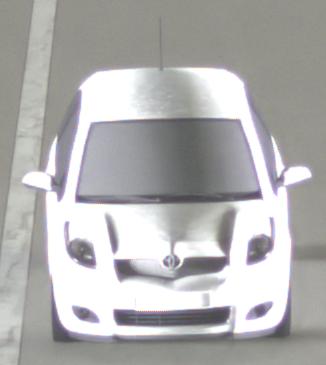
Make: Toyota
Model: Yaris 1.0
Detailed model: Yaris (XP13)
Model produced from: 2011/10
Model produced until: 2014/08
Doors: 3
Color: white
Road condition: dry road
Daytime: midday
Contrast: medium contrast